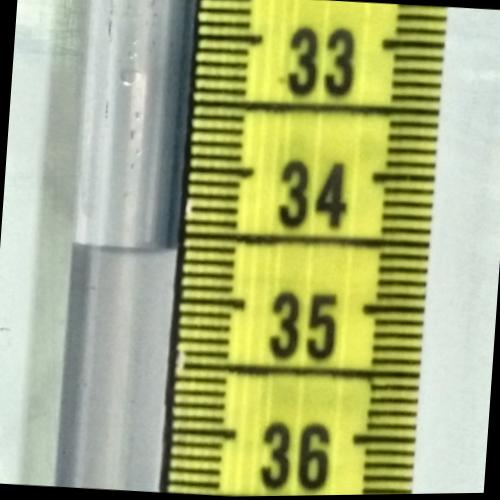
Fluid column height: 34.6 cm